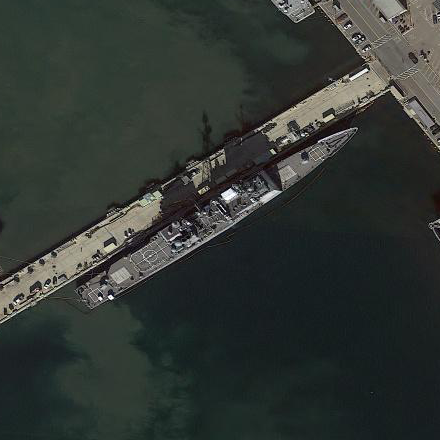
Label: Ticonderoga-class_cruiser